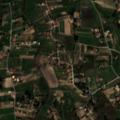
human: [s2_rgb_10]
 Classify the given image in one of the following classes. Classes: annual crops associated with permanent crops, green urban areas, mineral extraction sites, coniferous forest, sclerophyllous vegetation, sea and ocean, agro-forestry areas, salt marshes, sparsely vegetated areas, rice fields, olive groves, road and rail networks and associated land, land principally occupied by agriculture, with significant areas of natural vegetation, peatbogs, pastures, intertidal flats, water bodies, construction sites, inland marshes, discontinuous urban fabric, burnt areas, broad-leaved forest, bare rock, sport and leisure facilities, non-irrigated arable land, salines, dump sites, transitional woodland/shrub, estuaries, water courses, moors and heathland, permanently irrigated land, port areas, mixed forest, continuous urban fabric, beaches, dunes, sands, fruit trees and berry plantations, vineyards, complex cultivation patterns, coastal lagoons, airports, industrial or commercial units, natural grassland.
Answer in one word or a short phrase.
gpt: complex cultivation patterns